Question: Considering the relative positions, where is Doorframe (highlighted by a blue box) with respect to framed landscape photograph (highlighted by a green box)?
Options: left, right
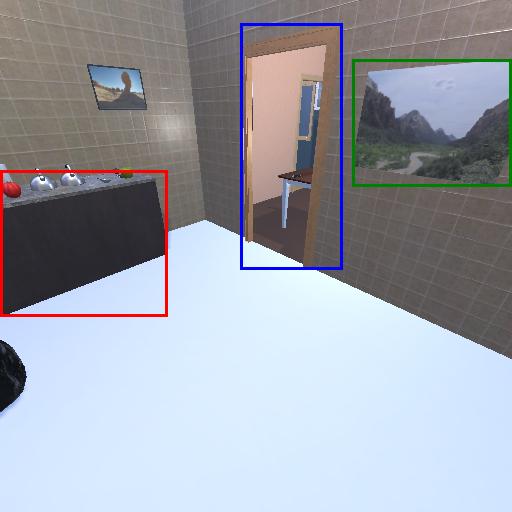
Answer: left